You are looking at the short-time Fourier spectrogram of a bearing's acceleration signal. Based on the visible evidence, which condition applies: normal, inner_race, outer_race, ball?
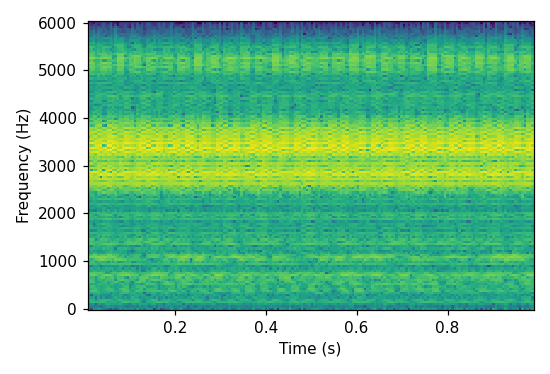
Answer: outer_race